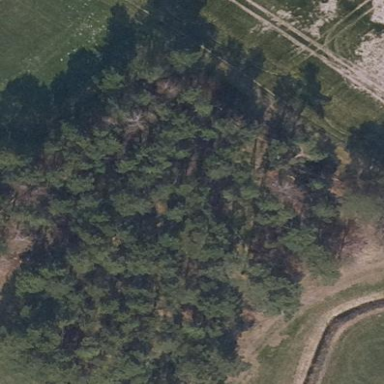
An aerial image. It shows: Forest area.